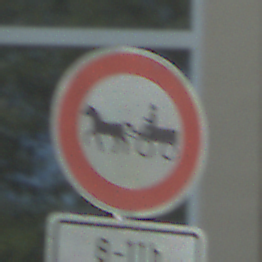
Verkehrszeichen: VerbotGespannfuhrwerke
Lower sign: ZeitangabenOhneBeschraenkungAufWochentage2
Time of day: Midday
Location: Outdoor (Suburban)
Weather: Clear
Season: NotSpecified
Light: Natural